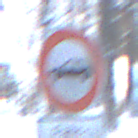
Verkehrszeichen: VerbotPersonenkraftwagen
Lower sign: SonstigeFahrzeugePersonengruppenFrei4
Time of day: MorningAfternoon
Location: Outdoor (Nature)
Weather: Clear
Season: Winter
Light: Natural